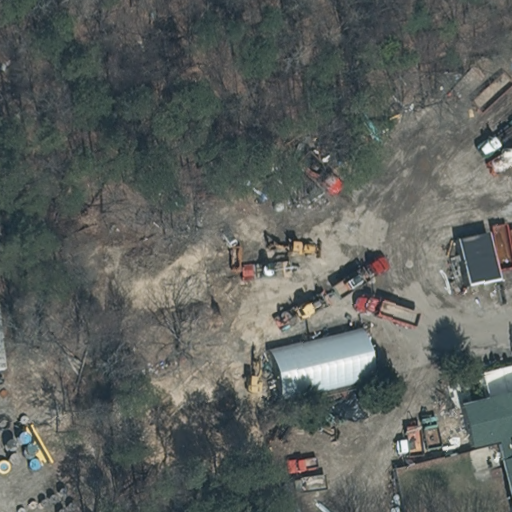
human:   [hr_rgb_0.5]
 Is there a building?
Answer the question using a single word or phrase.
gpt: yes

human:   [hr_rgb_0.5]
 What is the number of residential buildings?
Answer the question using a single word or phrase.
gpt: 0

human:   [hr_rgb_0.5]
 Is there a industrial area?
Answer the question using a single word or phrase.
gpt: yes

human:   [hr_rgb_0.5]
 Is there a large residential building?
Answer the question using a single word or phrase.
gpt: no

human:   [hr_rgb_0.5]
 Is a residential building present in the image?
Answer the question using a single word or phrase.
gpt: no

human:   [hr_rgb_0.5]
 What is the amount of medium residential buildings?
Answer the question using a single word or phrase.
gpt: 0

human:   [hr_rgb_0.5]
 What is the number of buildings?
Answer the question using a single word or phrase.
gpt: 3

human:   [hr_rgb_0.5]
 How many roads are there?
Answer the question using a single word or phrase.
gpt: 0

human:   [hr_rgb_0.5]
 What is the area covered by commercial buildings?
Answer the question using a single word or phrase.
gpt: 362m2

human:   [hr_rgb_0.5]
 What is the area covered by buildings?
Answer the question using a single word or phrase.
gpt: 420m2

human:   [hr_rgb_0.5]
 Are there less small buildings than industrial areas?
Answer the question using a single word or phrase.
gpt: no

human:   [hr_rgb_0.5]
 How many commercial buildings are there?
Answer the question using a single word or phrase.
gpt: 2

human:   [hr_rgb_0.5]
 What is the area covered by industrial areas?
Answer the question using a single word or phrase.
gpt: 10435m2

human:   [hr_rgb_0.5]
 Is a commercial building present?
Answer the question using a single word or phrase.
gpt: yes

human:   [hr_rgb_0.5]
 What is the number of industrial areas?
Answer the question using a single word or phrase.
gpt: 1

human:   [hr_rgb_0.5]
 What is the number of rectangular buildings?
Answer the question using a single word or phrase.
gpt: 3

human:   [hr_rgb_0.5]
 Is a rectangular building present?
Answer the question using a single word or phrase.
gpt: yes

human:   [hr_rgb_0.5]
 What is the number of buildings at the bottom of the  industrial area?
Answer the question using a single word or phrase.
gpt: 2

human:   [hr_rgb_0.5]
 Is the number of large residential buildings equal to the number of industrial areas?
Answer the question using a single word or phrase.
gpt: no

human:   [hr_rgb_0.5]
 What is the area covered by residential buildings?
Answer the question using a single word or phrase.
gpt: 0m2

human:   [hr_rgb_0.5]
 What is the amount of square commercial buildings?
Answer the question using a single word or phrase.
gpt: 0

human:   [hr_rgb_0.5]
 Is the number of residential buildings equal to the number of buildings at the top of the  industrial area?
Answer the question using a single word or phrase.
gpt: yes

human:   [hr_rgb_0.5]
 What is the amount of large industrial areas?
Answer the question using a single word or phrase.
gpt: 1

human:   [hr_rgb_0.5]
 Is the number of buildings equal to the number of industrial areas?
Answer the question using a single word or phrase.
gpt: no

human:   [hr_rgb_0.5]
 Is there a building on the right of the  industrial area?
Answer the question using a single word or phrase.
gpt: yes

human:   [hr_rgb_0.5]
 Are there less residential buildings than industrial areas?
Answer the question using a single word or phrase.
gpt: yes

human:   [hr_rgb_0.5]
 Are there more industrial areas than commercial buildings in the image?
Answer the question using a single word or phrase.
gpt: no

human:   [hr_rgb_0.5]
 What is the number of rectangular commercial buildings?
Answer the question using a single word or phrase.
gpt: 2

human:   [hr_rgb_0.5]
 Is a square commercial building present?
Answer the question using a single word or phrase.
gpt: no

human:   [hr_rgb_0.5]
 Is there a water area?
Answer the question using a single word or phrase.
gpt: no

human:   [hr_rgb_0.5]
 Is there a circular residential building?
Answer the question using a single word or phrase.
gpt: no

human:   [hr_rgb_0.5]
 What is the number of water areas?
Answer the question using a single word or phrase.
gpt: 0

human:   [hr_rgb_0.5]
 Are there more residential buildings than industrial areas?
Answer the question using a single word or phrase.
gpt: no

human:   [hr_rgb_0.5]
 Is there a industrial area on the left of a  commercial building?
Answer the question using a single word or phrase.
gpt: yes

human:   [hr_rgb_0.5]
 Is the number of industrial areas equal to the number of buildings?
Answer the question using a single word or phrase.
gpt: no

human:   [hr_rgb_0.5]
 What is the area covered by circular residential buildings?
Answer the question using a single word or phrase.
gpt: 0m2

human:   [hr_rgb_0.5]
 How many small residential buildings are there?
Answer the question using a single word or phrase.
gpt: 0

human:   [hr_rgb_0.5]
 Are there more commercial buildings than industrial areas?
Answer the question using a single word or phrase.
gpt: yes

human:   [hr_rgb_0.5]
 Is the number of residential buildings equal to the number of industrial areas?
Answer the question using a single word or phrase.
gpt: no

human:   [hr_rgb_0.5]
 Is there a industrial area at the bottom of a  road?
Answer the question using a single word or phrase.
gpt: no

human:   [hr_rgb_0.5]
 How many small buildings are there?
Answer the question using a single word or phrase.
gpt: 1

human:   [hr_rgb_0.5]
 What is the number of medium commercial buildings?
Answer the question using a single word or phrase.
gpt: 2

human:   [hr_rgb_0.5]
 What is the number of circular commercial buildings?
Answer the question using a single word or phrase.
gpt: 0

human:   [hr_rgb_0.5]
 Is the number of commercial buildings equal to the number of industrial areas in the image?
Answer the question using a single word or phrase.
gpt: no

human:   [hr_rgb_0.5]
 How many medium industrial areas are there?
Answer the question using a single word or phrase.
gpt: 0

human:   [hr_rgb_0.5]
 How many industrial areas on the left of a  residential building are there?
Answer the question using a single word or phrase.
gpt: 0

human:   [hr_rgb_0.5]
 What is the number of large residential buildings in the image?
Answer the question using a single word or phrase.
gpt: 0

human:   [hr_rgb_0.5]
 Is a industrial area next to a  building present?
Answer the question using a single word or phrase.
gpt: yes

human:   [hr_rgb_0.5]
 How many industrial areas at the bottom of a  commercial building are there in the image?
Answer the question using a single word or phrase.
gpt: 0

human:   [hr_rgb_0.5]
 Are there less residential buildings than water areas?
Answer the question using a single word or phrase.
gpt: no

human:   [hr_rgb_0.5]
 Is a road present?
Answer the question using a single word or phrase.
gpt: no

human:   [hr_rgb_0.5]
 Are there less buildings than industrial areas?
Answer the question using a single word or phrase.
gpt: no

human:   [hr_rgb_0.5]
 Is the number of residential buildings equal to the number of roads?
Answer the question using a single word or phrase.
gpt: yes

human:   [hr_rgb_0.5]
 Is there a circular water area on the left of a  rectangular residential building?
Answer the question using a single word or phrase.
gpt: no

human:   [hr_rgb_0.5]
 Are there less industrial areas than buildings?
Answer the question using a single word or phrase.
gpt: yes

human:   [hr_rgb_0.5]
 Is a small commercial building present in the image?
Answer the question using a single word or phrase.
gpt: no

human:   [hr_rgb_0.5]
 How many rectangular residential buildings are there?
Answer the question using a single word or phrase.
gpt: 0

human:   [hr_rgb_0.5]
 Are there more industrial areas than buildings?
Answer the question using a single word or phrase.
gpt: no

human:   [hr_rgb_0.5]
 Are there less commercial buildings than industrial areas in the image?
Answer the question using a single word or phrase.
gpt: no

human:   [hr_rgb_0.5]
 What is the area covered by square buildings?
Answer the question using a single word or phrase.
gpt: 0m2

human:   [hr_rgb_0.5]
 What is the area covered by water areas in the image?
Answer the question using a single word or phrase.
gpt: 0m2

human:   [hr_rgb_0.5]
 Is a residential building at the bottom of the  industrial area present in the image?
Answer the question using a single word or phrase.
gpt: no

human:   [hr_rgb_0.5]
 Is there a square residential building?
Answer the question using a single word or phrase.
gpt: no

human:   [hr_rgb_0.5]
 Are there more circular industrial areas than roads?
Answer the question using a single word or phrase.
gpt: no